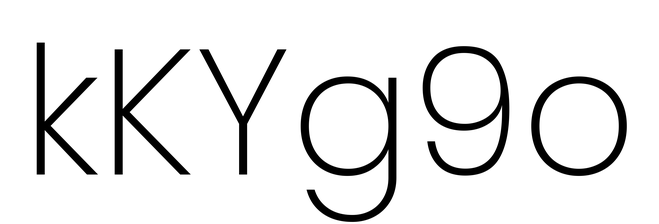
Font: Poppins-ExtraLight